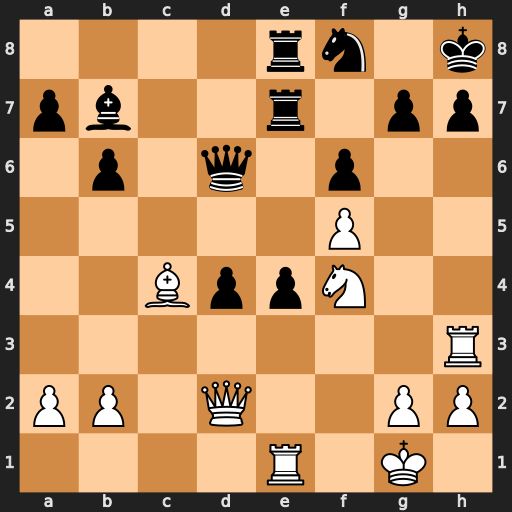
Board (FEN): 4rn1k/pb2r1pp/1p1q1p2/5P2/2BppN2/7R/PP1Q2PP/4R1K1
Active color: w
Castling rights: -
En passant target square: -
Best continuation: Ng6+ Nxg6 fxg6